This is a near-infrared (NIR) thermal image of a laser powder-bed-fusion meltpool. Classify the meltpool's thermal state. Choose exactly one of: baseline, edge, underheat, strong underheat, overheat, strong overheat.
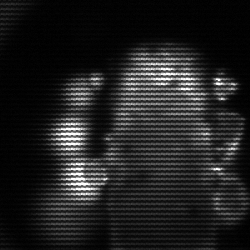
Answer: strong underheat